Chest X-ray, AP view. Patient: 24 years old, sex M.
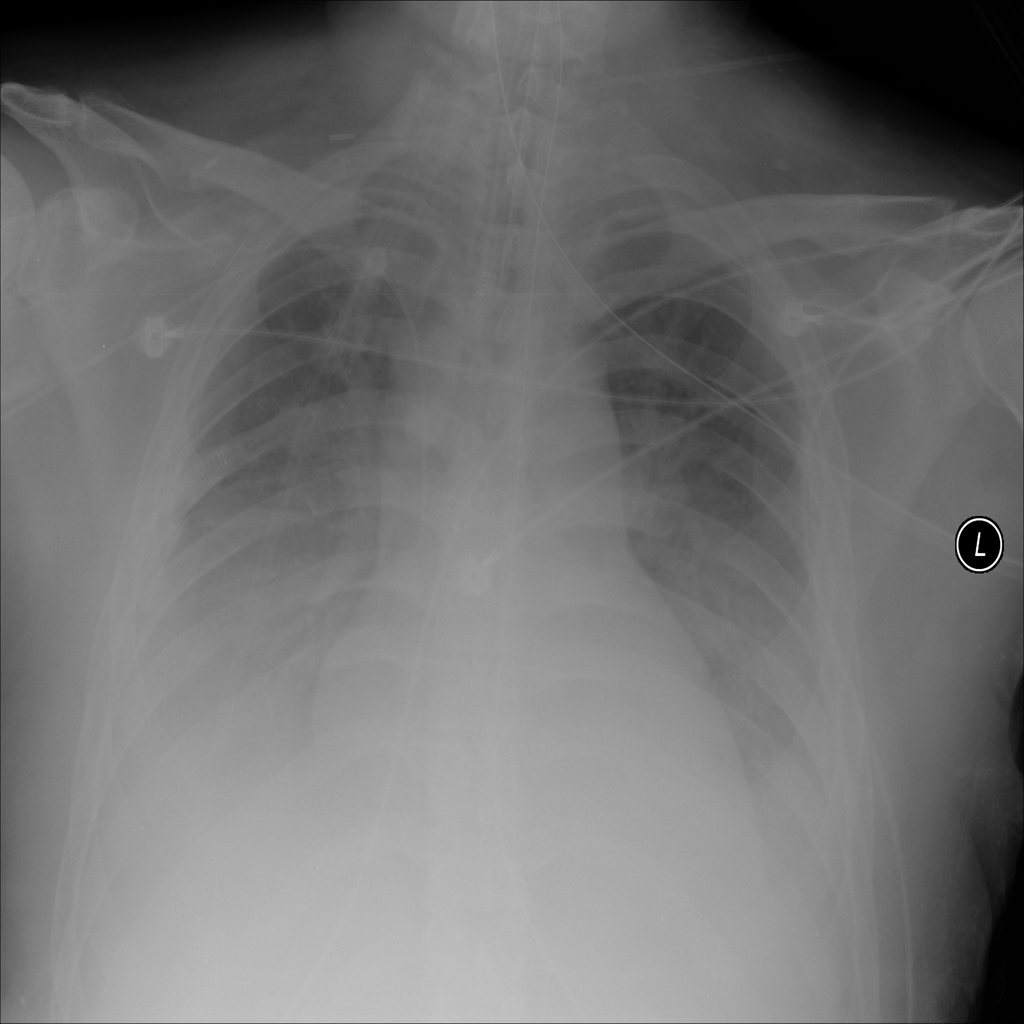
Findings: Effusion